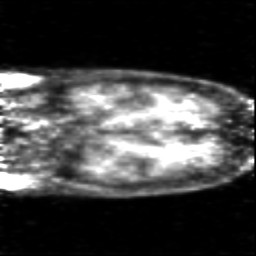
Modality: PET
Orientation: coronal
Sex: female
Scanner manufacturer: siemens